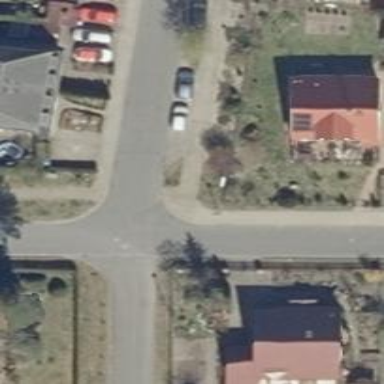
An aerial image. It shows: Uncontrolled road crossing.